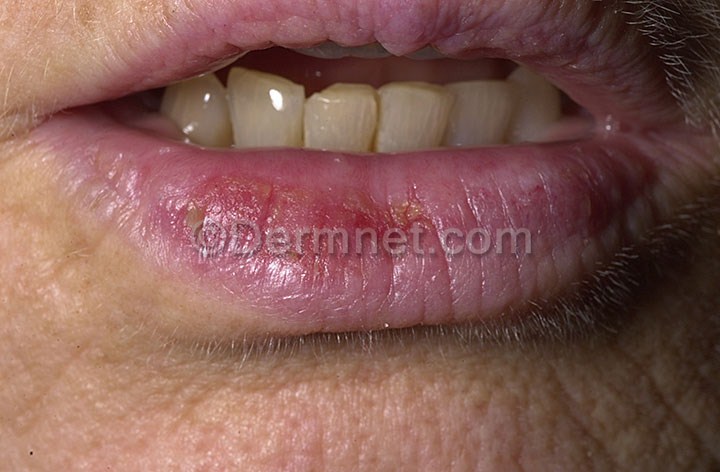
Disease: Actinic Keratosis Basal Cell Carcinoma and other Malignant Lesions